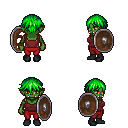
a pixel art fantasy rpg character, female body template, orc, green skin, maroon pirate shirt, red pants, green short bangs hairstyle, black shoes, shield, four views (front, back, left, right), 2x2 character sprite sheet, small pixel art, hard edges, no anti-aliasing